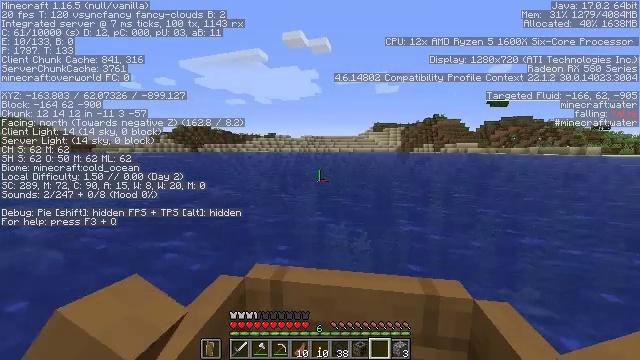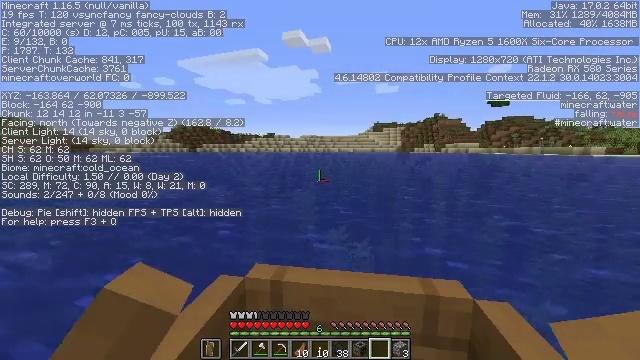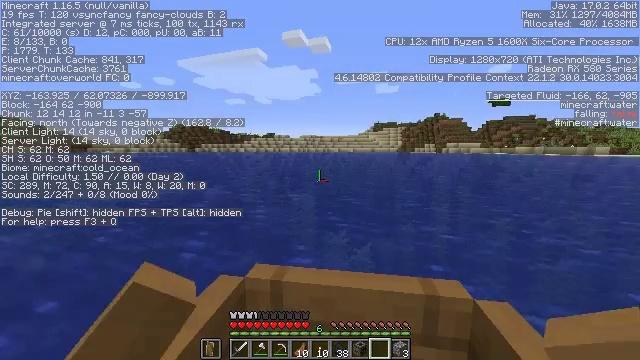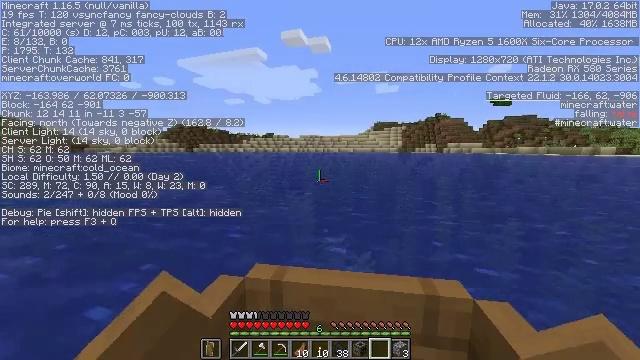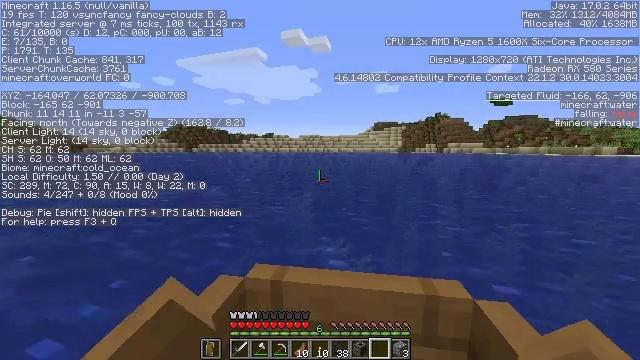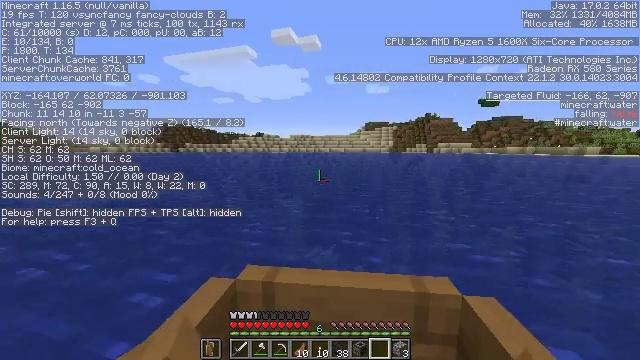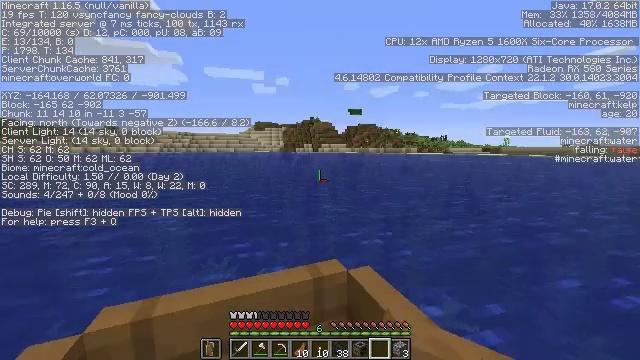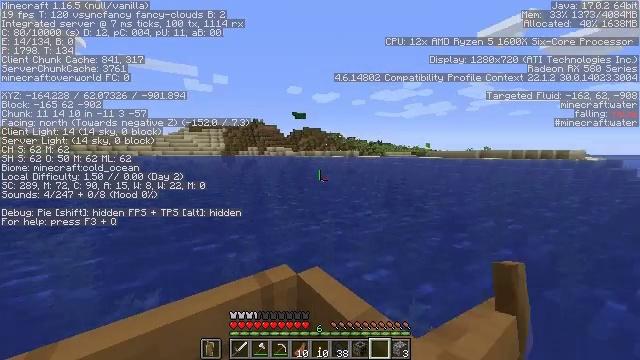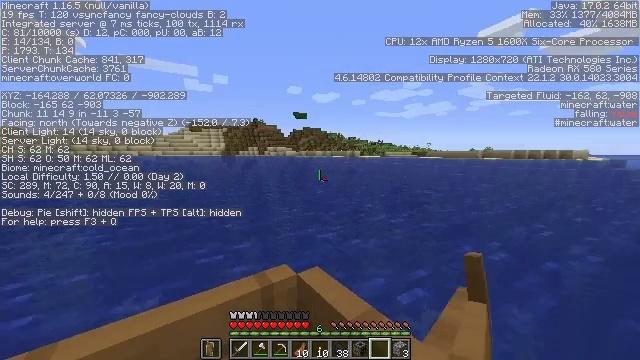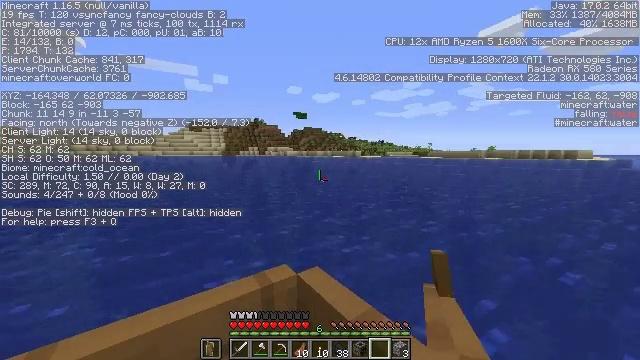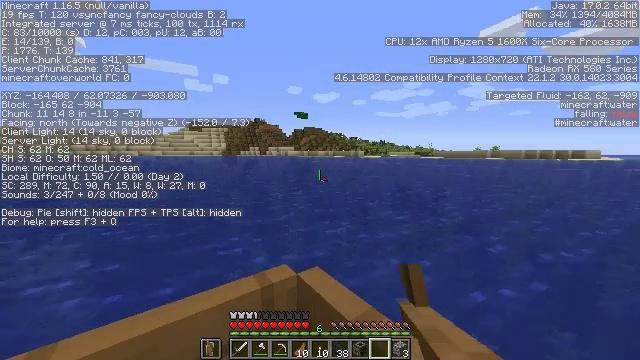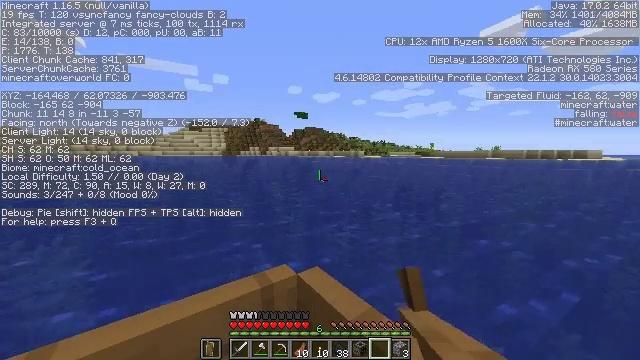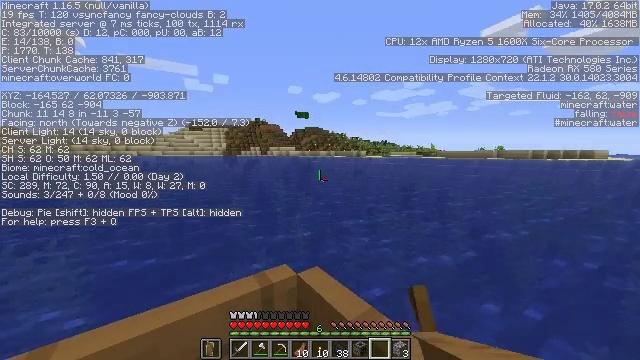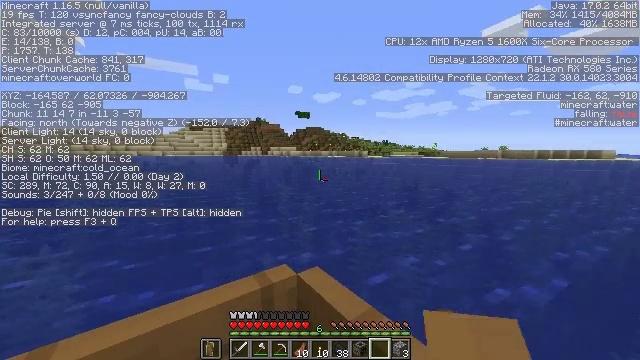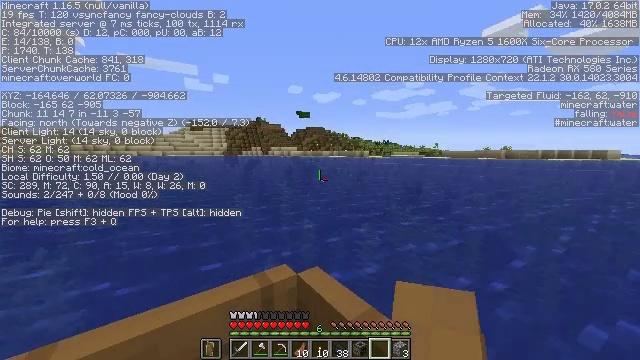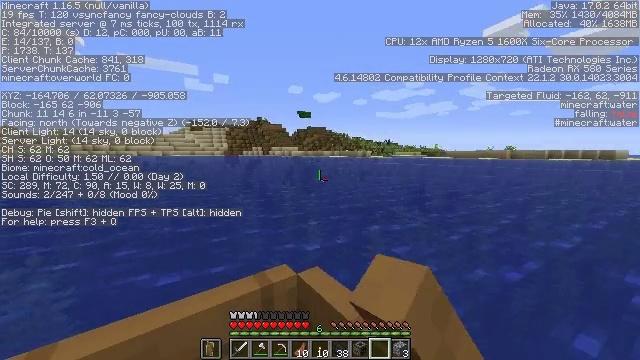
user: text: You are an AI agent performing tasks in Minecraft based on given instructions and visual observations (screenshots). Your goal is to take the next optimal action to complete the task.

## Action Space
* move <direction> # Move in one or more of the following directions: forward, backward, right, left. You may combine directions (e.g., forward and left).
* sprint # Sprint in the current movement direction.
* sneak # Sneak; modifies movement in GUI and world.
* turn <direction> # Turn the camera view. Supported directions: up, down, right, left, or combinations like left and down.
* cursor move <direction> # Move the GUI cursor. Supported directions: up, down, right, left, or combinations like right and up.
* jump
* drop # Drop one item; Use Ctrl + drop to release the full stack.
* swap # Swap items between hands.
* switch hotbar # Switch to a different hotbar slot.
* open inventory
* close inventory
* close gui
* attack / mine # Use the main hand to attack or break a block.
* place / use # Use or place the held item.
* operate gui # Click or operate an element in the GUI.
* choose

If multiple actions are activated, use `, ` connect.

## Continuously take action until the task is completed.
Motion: motion action
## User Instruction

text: Gather sugar cane for crafting.
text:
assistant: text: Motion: move forward
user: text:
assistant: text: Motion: move forward
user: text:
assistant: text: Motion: move forward
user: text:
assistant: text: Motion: move forward
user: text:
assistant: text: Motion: move forward, turn right
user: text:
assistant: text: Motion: move forward, turn right
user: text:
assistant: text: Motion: move forward, turn right
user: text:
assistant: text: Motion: move forward
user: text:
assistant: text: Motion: move forward
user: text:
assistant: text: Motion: move forward
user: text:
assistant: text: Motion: move forward
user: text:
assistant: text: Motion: move forward
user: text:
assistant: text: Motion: move forward
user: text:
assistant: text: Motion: move forward
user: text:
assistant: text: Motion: move forward
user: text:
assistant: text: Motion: move forward, turn left
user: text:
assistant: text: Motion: move forward, turn left
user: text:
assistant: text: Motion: move forward, turn left
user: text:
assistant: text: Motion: move forward, turn left
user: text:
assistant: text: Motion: move forward, turn left
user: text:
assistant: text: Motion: move forward, turn left
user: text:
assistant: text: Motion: move forward, turn left
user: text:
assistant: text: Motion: move forward
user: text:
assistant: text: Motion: move forward and move right
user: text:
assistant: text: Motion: move forward and move right
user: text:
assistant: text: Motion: move forward and move right
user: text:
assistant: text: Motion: move forward and move right
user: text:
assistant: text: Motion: move forward and move right
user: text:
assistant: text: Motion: move forward, turn left
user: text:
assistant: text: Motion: move forward, turn left